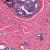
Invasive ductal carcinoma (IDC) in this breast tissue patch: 1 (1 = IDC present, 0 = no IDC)